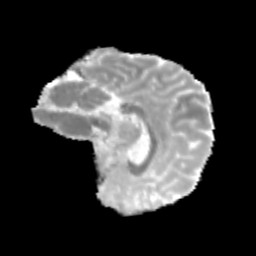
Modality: MD
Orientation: sagittal
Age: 13
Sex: female
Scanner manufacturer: siemens
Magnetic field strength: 3 T
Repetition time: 3.8 s
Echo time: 0.07 s